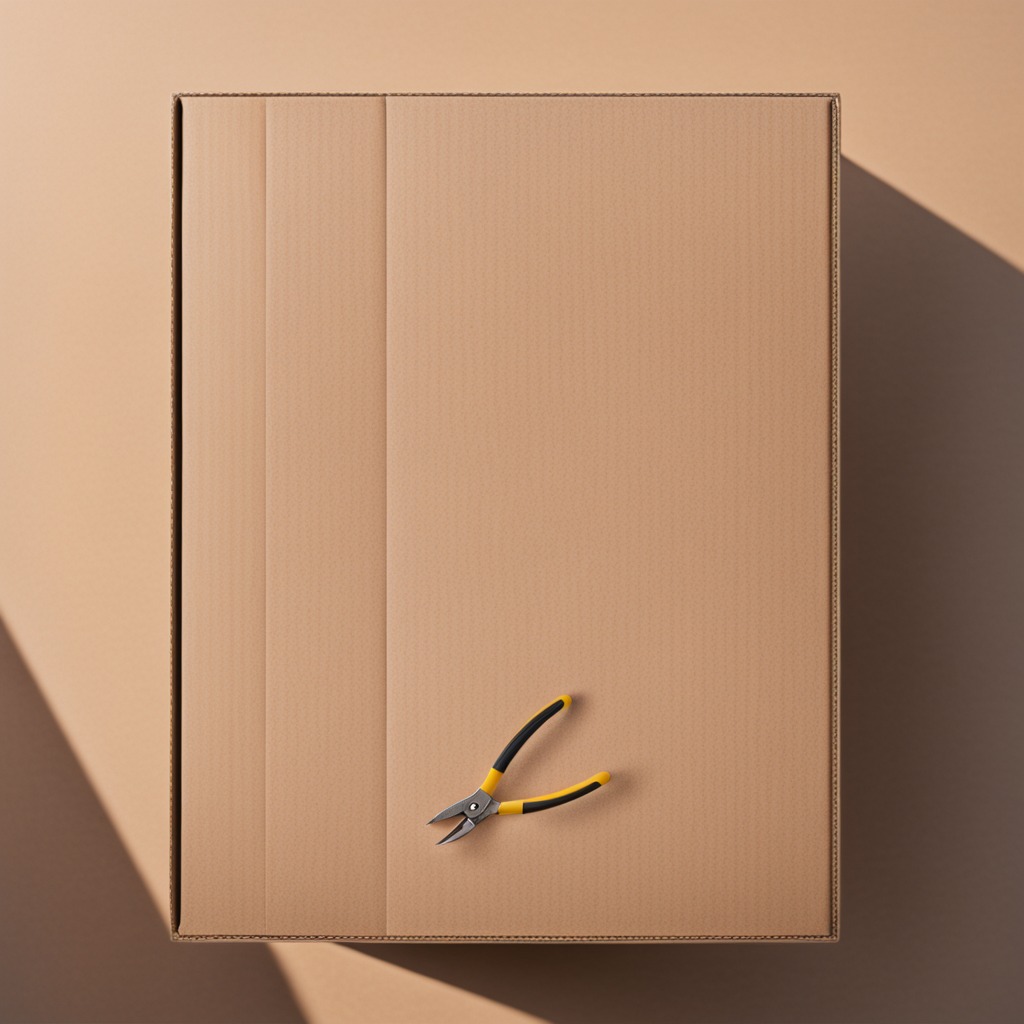
A plier is lying on a clean dry cardboard box surface in an outdoor workshop during daytime bright natural light soft shadows slightly creased but